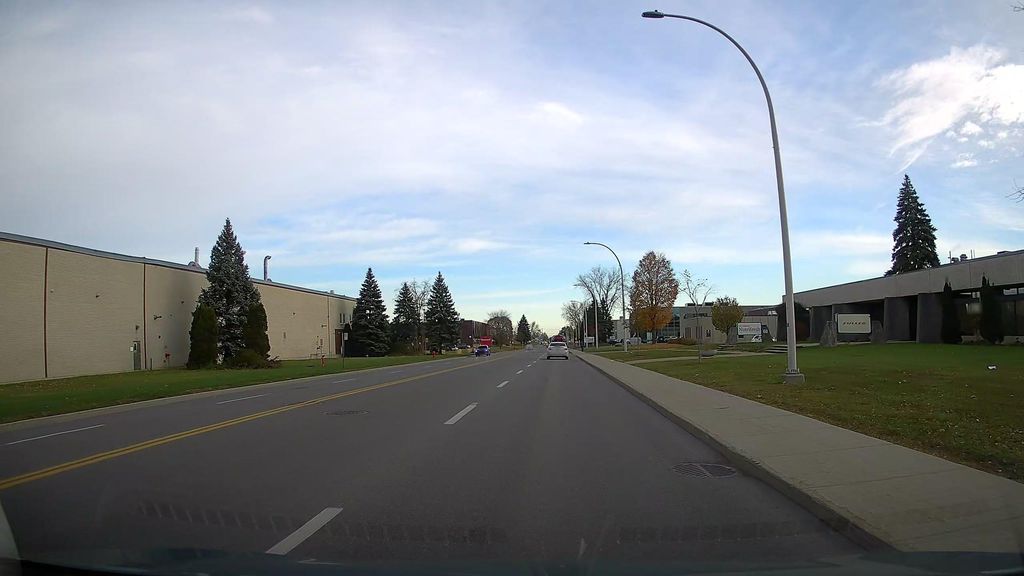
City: montreal